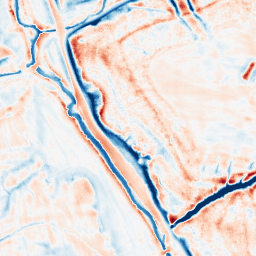
Category: edge_preserving
Decomposition family: bilateral
Decomposition parameters: d: 21
sigma_color: 75
sigma_space: 50
Upsampling method: sinc_blackman
Upsampling parameters: scale: 2
kernel_size: 16
Upsampling scale: 2